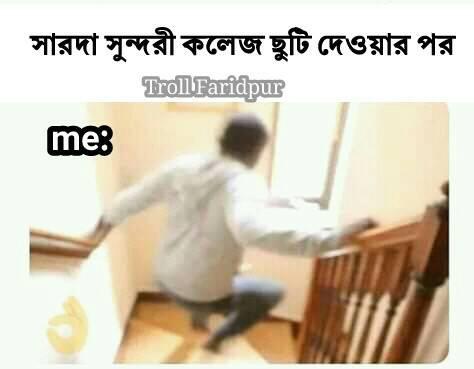
Caption: সারদা সুন্দরী কলেজ ছুটি দেওয়ার পর     me :
Label: non-hate